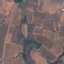
Land use / land cover: PermanentCrop